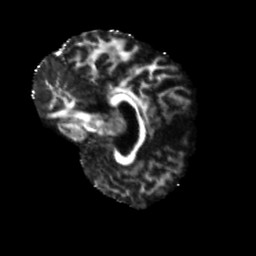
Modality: FA
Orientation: sagittal
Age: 69
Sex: female
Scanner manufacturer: siemens
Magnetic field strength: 3 T
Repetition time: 5.47 s
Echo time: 0.0854 s